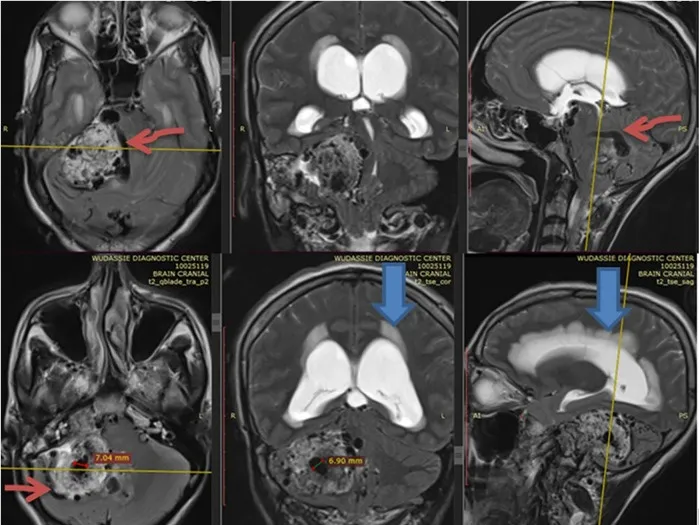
Shows with extensive multiple & large size intra & peritumoral flow voids (depicted by the dark red) as it appears hypointense on T2 MRI in axial, coronal and sagittal section. The blue arrow also shows acute hydrocephalus.
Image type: radiology (mri)